Question: Some iOS apps come with a welcome screen that allows you to swipe through several pages and then lets you use the app. Usually they include a page control at the bottom to show progress of viewing the pages.
Is there a popular or standard library that is providing this functionality?

See also:
- <URL>
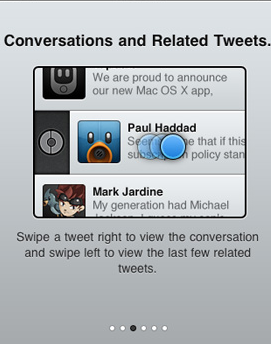
Answer: Its quite simple,
1. Create a ViewController named WelcomeScreenViewController
2. Then setup UIPageControl and UIScrollView on the XIB, and load all the welcome images.
3. Handle UIScrollView delegate methods, and determine that you scrolled to the last page.
4. When you reach last page, hide the whole pagecontrol, and scrollview and show a Welcome Screen with Start option.
5. On touching start option, change the window.rootViewController to your actual Home screen. And too save in UserDefaults that you have shown the Welcome Screen.
Initially your 'window.rootViewController' should be 'WelcomeScreen' if you haven't shown it before.
The above should be the logic to implement what you are looking for.
Hope it helps.